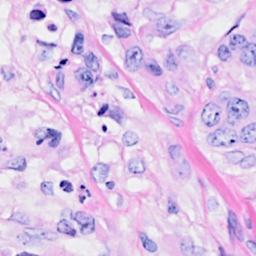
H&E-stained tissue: Breast